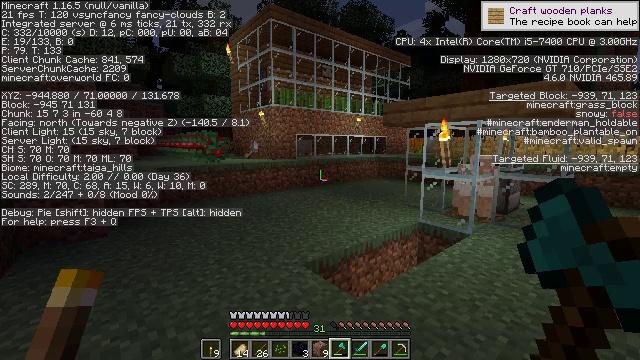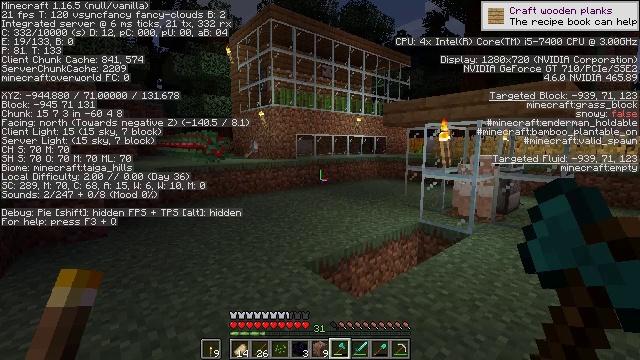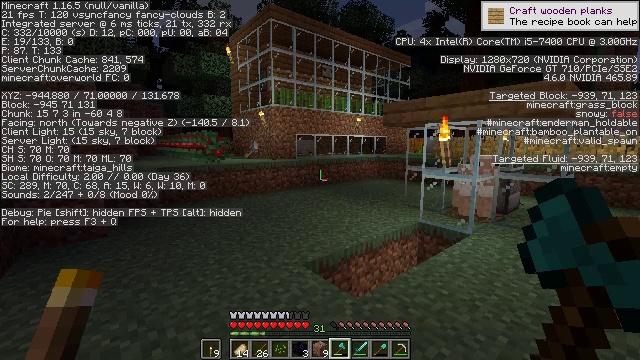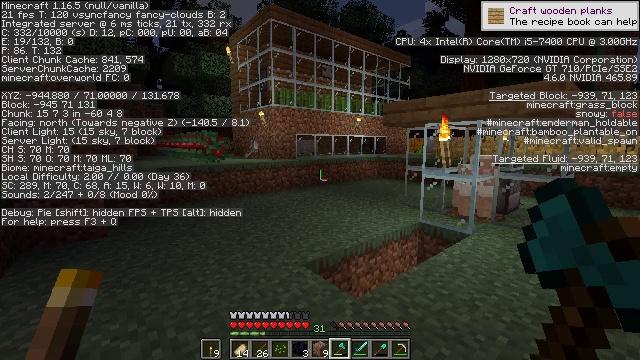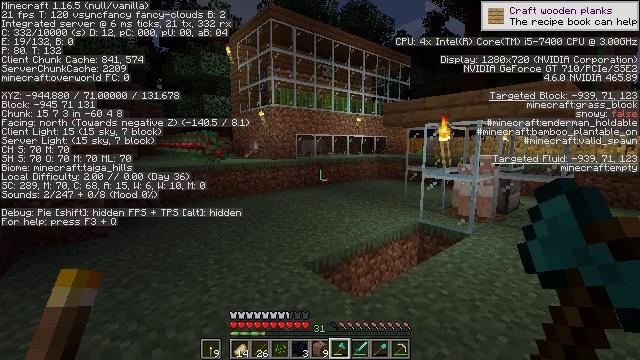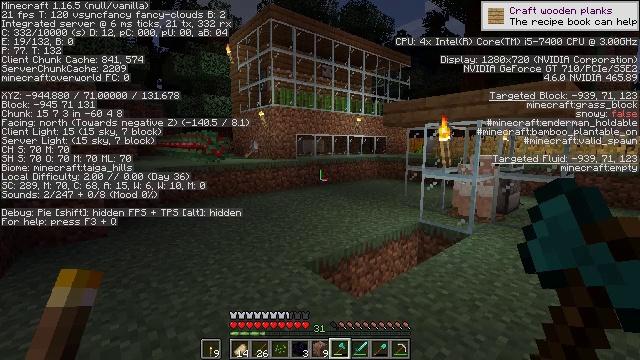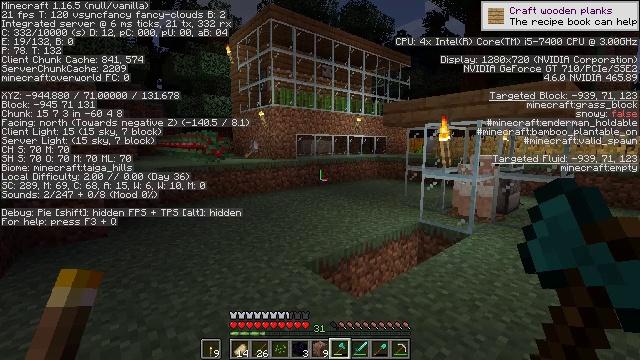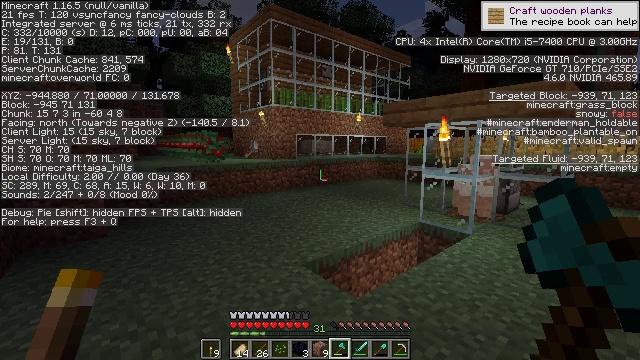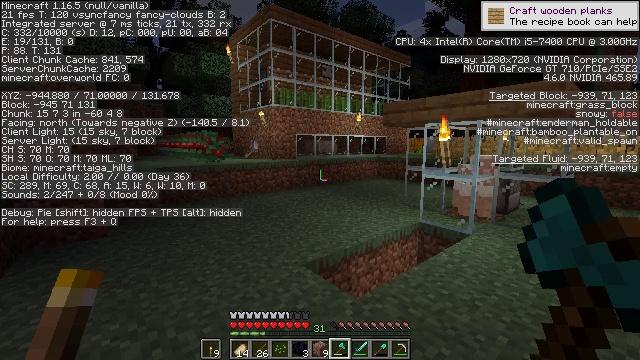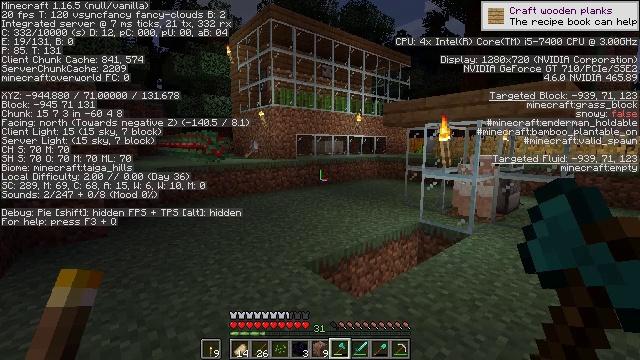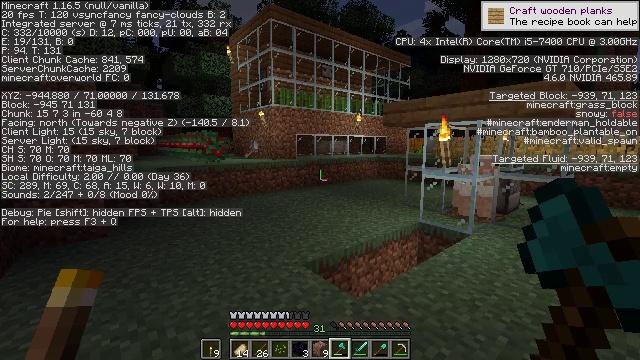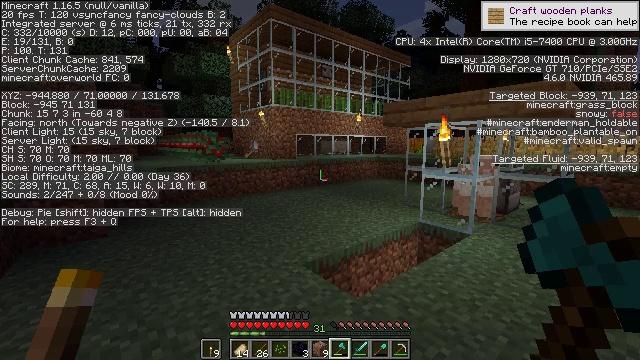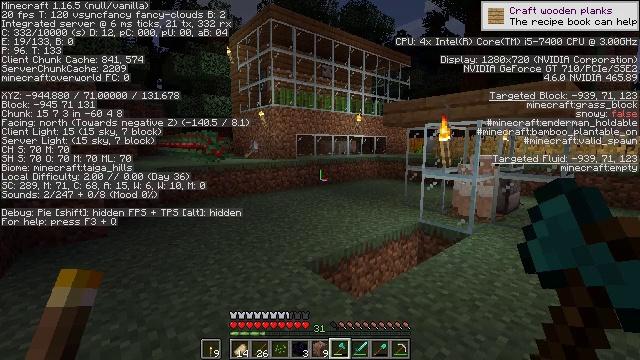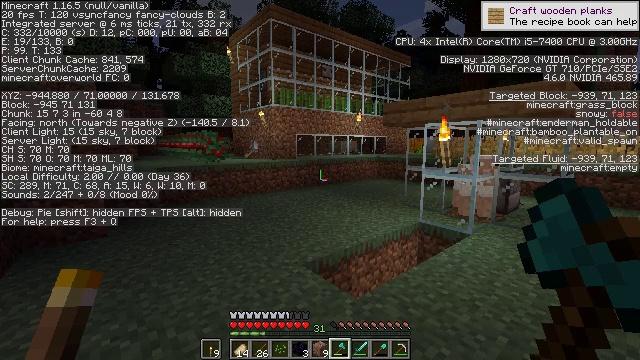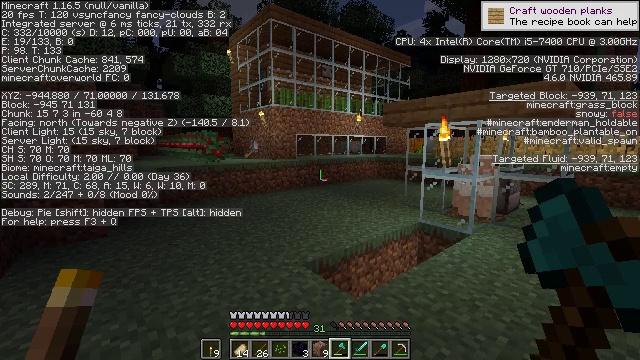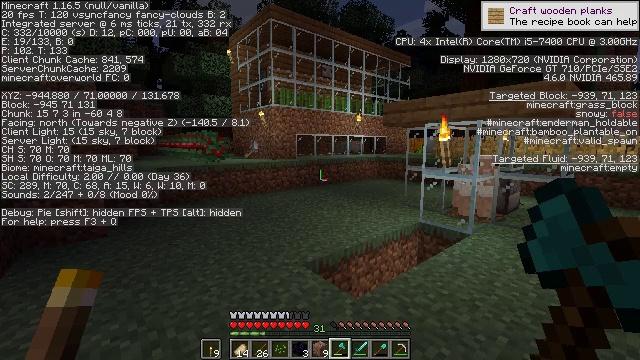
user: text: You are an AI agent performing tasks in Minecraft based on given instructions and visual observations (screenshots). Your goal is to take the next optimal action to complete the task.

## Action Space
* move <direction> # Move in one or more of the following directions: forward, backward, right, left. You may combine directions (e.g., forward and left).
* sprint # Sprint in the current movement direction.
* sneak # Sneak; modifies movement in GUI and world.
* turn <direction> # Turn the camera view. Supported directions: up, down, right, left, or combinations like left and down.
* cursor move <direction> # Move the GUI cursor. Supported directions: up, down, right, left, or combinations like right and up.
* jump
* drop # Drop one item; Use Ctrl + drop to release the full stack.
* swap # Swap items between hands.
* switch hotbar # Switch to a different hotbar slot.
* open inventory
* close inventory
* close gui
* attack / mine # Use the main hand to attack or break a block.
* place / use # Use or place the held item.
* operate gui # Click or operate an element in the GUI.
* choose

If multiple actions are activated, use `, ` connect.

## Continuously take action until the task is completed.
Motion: motion action
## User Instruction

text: Produce a rail with iron ingots and a stick on the crafting table.
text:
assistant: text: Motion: no_op
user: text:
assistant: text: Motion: no_op
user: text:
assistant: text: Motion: no_op
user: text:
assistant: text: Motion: no_op
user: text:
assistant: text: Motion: no_op
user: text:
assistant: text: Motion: no_op
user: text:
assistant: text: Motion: no_op
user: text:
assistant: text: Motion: no_op
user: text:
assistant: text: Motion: no_op
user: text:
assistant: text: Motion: no_op
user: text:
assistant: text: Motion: no_op
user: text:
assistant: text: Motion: no_op
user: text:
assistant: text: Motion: no_op
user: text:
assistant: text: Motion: no_op
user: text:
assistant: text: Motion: no_op
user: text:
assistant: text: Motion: no_op
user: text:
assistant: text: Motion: no_op
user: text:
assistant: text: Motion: no_op
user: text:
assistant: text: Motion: no_op
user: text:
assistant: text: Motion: no_op
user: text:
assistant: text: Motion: no_op
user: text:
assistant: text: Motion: no_op
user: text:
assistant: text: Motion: no_op
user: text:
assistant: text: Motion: no_op
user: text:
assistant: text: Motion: no_op
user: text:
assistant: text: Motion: no_op
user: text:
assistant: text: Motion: no_op
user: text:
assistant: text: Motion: no_op
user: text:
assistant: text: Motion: no_op
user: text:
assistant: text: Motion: no_op